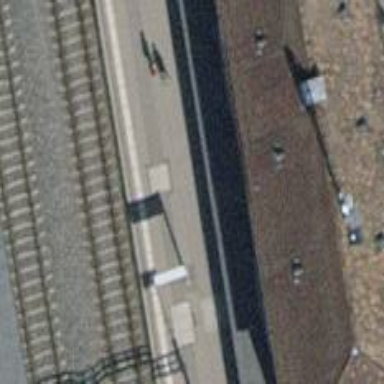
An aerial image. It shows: Train station building.